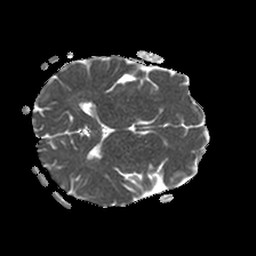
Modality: ADC
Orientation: axial
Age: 47
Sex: female
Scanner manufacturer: philips
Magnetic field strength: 1.5 T
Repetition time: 3.398 s
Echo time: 0.06922 s